Question: I read up on database structuring and normalization and decided to remodel the database behind my learning thingie to reduce redundancy.
I have different types of entries that can be learned. /cloze tests (one text, many gaps) and simple (one question, one answer) types.
Now I'm in a bit of a pickle:
- - 'clozetests'- - 'user_gaps''user_terms''user_terms_answers'
I put up this of my schema. I didn't remove the stuff that isn't relevant for this question, but I can do that if anyone's confusion can be remedied like that. I think it looks super tidy already. Tidier than my mental concept of this at least.
Did I say any help would be greatly appreciated? Answerers might find themselves adulated for their wisdom.

---
if you care, it's not really relevant to the question.
Before remodeling I had them all in one table (because I added the gap texts in a hurry), so that the gap texts were "normal" items without answers, while the gaps where items without questions. The application linked them together.
---
## Edit
I added an answer after SO coughed up some helpful posts. I'm not yet 100% satisfied. I try to write views for common queries to this set up now and again I feel like I'll have to pull application logic for something that is database turf.
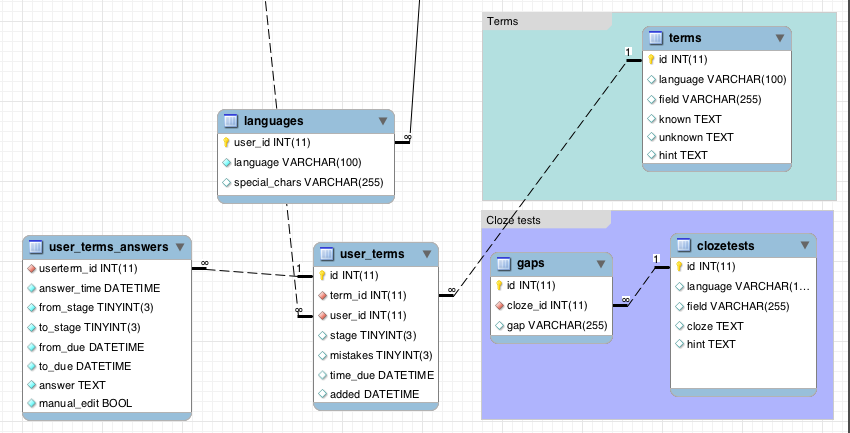
Answer: After editing my question some Stackoverflow started relating the right questions to me.
I knew this was a common problem, but I couldn't find it, just couldn't come up with the right search terms, I guess.
The following threads address similar problems and I'll try to apply that logic to my own design. They all propose adding a higher-level description for (in my case terms and gaps) like items. That makes sense and reflects the logic behind my application.
- <URL>
I'll post back with my edited schema once I've applied this. It does seem more elegant like this.
### Edited schema